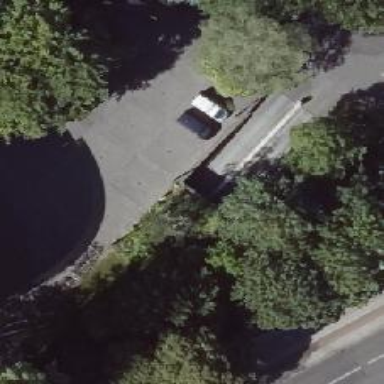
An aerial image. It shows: Parking entrance.